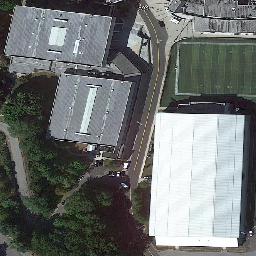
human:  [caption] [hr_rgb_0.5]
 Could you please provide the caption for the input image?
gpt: On one side of a green playground there are two grey houses close together

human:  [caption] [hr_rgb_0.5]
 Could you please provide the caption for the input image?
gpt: On one side of the green amusement park is a white rectangular building.

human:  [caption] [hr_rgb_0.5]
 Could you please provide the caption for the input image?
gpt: There is a white rectangular building on one side of a green playground.

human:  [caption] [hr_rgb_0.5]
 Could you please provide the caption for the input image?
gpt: The gray road separated the two gray houses from the playground.

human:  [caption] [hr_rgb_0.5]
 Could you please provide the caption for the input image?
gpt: A gray road separates the two gray houses from the playground.